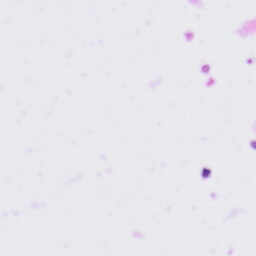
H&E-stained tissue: Tonsil